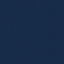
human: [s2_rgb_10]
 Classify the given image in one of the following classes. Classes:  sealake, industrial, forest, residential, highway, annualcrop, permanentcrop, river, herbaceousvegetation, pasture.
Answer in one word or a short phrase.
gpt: SeaLake